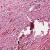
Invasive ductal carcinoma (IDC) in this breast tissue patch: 0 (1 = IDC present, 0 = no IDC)